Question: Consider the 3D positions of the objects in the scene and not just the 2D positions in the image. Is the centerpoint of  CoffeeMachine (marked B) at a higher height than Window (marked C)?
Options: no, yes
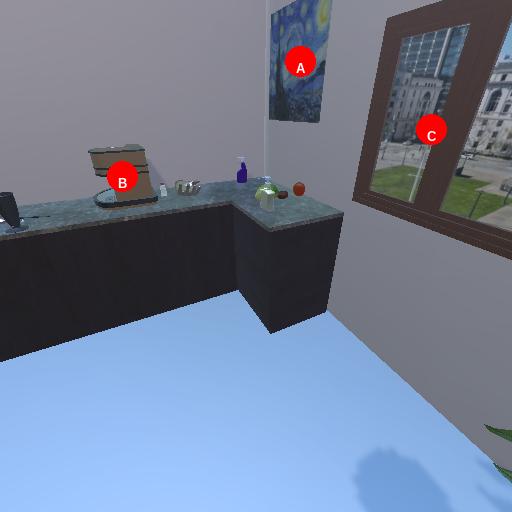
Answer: no